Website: walmart
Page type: receipt
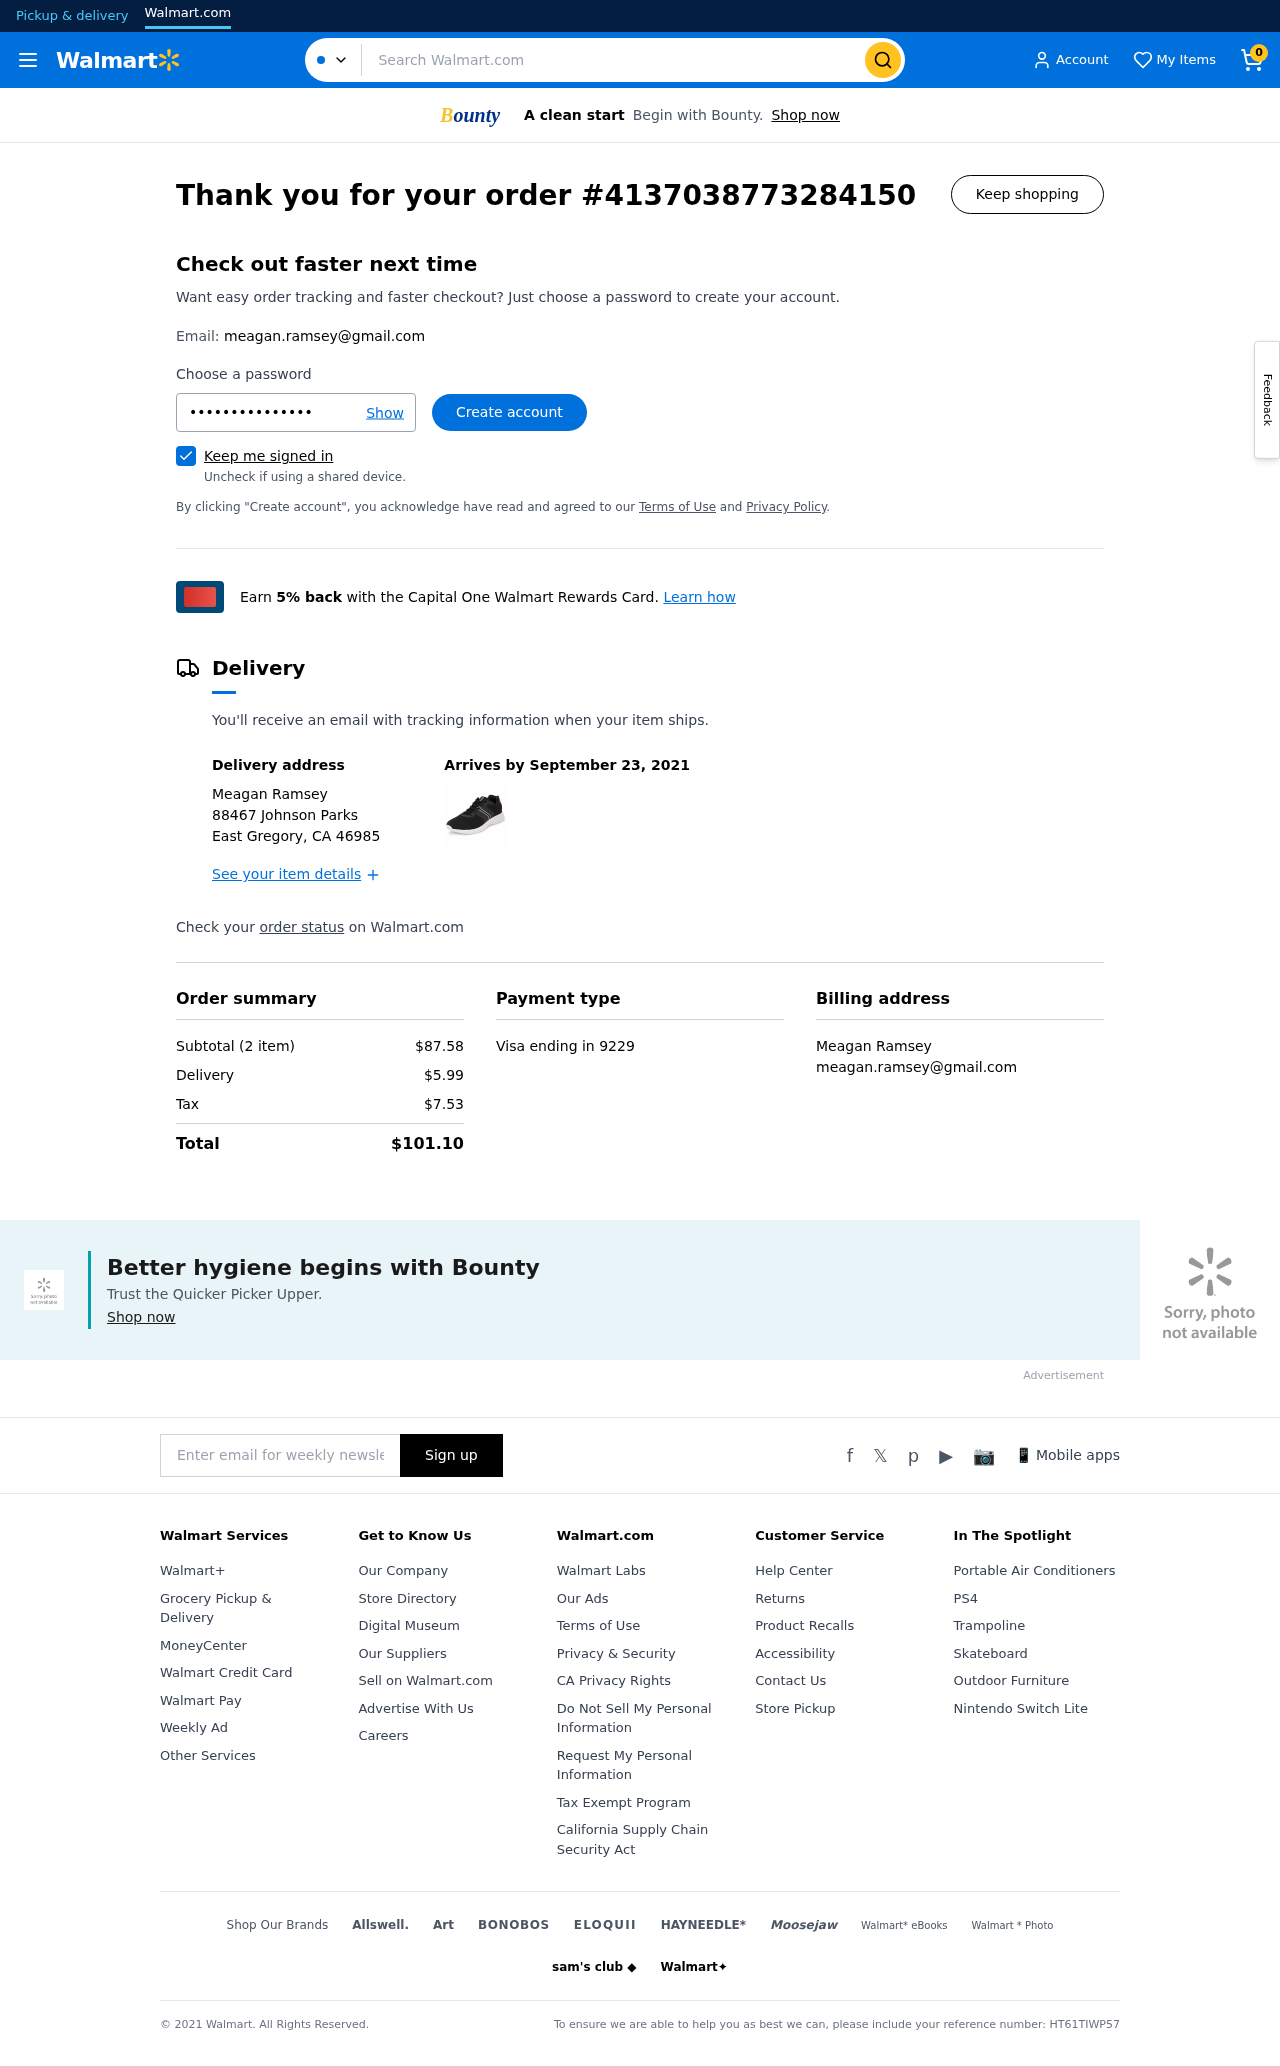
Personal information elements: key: PII_CARD_LAST4
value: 9229
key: PII_CARD_TYPE
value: Visa
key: PII_CITY_STATE_ZIP
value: East Gregory, CA 46985
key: PII_EMAIL
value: meagan.ramsey@gmail.com
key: PII_EMAIL2
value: meagan.ramsey@gmail.com
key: PII_FULLNAME
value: Meagan Ramsey
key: PII_FULLNAME2
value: Meagan Ramsey
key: PII_STREET
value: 88467 Johnson Parks
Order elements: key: ORDER_NUM_ITEMS
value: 0
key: ORDER_ID
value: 4137038773284150
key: ORDER_DELIVERY_DATE
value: September 23, 2021
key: ORDER_NUM_ITEMS
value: Subtotal (2 item)
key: ORDER_SUBTOTAL
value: $87.58
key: ORDER_SHIPPING_COST
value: $5.99
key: ORDER_TAX
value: $7.53
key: ORDER_TOTAL
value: $101.10
Search elements: key: HEADER_SEARCH
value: Search Walmart.com